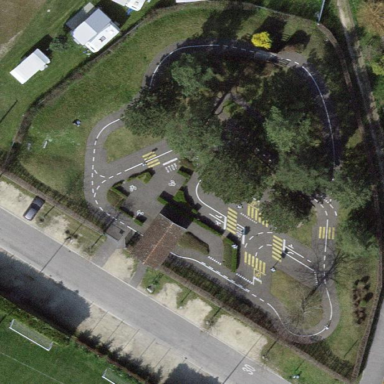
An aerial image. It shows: Cycling track for leisure land activities.